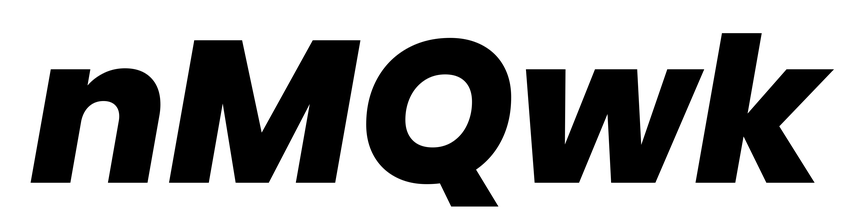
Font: Poppins-ExtraBoldItalic